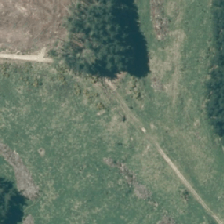
Land cover: high_producing_grassland